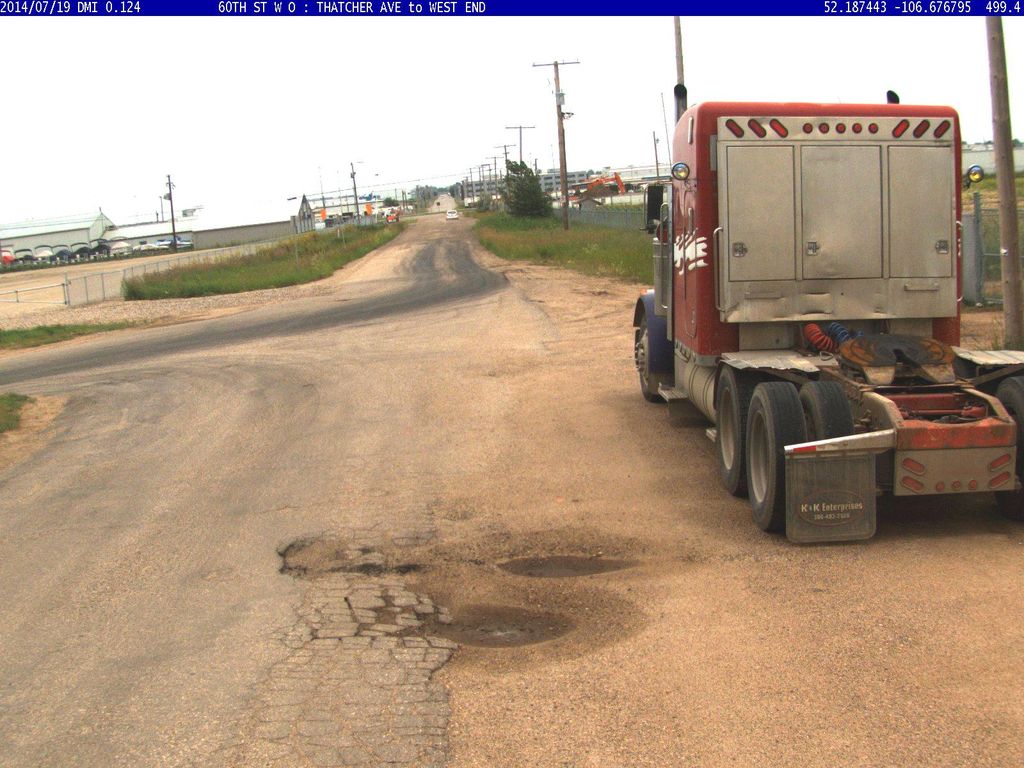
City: saskatoon